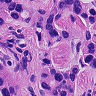
Metastatic tissue present: yes